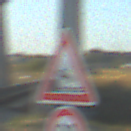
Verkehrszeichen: Ufer
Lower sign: Geschwindigkeit80
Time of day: SunriseSunset
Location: Outdoor (RoadRail)
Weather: Clear
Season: NotSpecified
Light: Natural